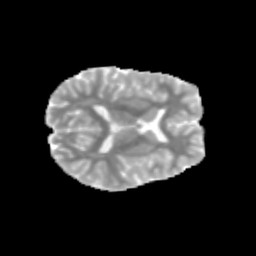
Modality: MD
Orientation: axial
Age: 11
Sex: female
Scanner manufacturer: siemens
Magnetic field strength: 3 T
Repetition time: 3.8 s
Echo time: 0.07 s